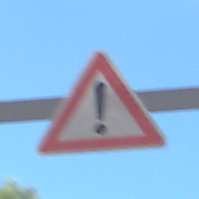
Verkehrszeichen: Gefahrenstelle
Umgebung: Outdoor, Suburban
Tageszeit: MorningAfternoon
Wetter: PartlyCloudy
Licht: Natural
Jahreszeit: NotSpecified
Kontrast: HighContrast